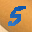
Label: 5